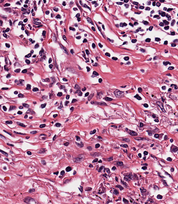
Tumor epithelial tissue: no
Tumor-associated stroma tissue: yes
Normal tissue: no